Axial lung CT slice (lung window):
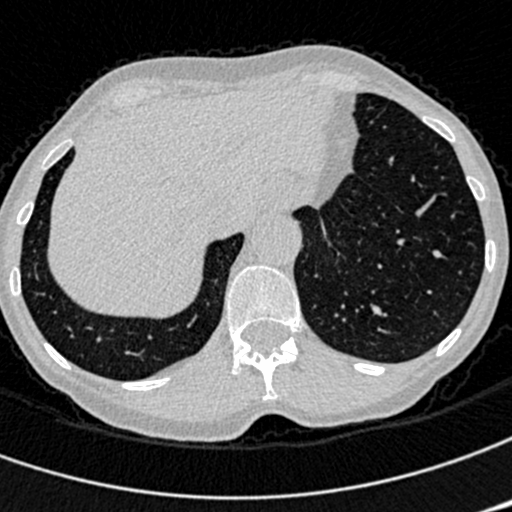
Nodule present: no